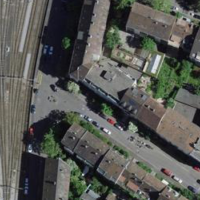
EUNIS habitat code: 54
Species observed at this site:
Sambucus nigra